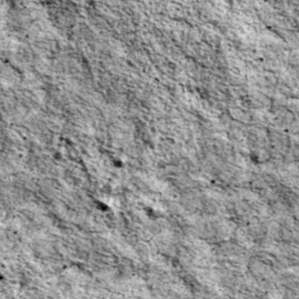
Label: non_frost